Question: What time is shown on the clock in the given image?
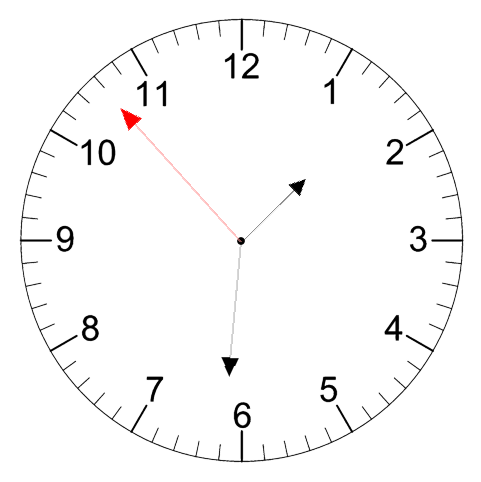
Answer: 01:30:53